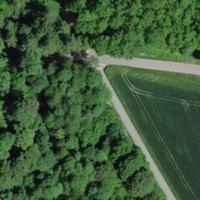
EUNIS habitat code: 45
Species observed at this site:
Milvus milvus
Milvus migrans